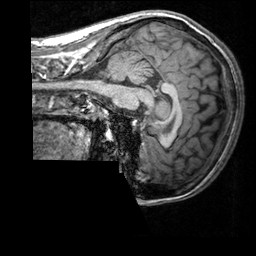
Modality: T1w
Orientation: sagittal
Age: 26
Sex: male
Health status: healthy
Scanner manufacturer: siemens
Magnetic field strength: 3 T
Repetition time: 2.3 s
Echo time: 0.00303 s